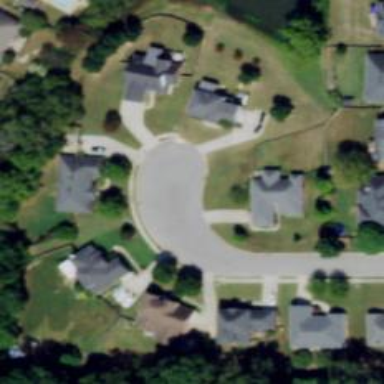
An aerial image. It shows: Residential road with sidewalk on the left.